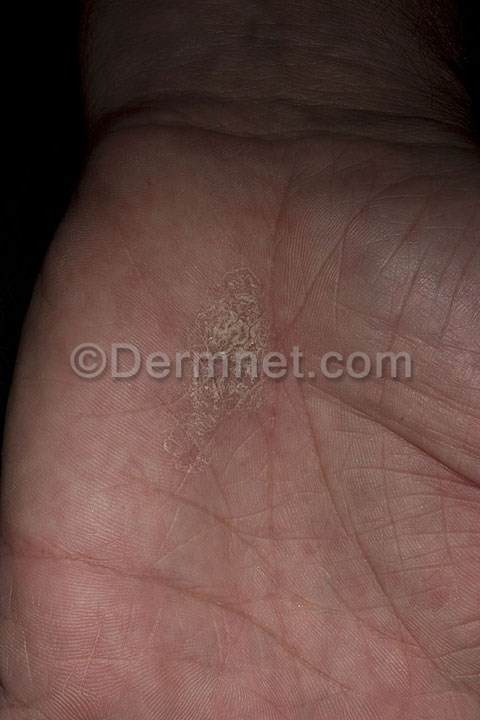
Disease: Psoriasis pictures Lichen Planus and related diseases